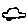
Label: car